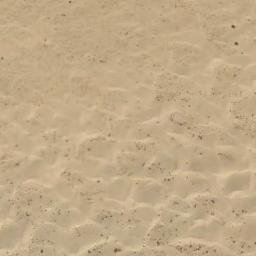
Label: desert